Question:
When I have logged in the backend administration section of joomla its showing as such why is it so??
I am totally confused seeing this...
Is this any error
or Any plugin issue...
The site has been Upgraded from 1.7 to 2.5 a month ago..
But then also any hint of such a problem was not seen....
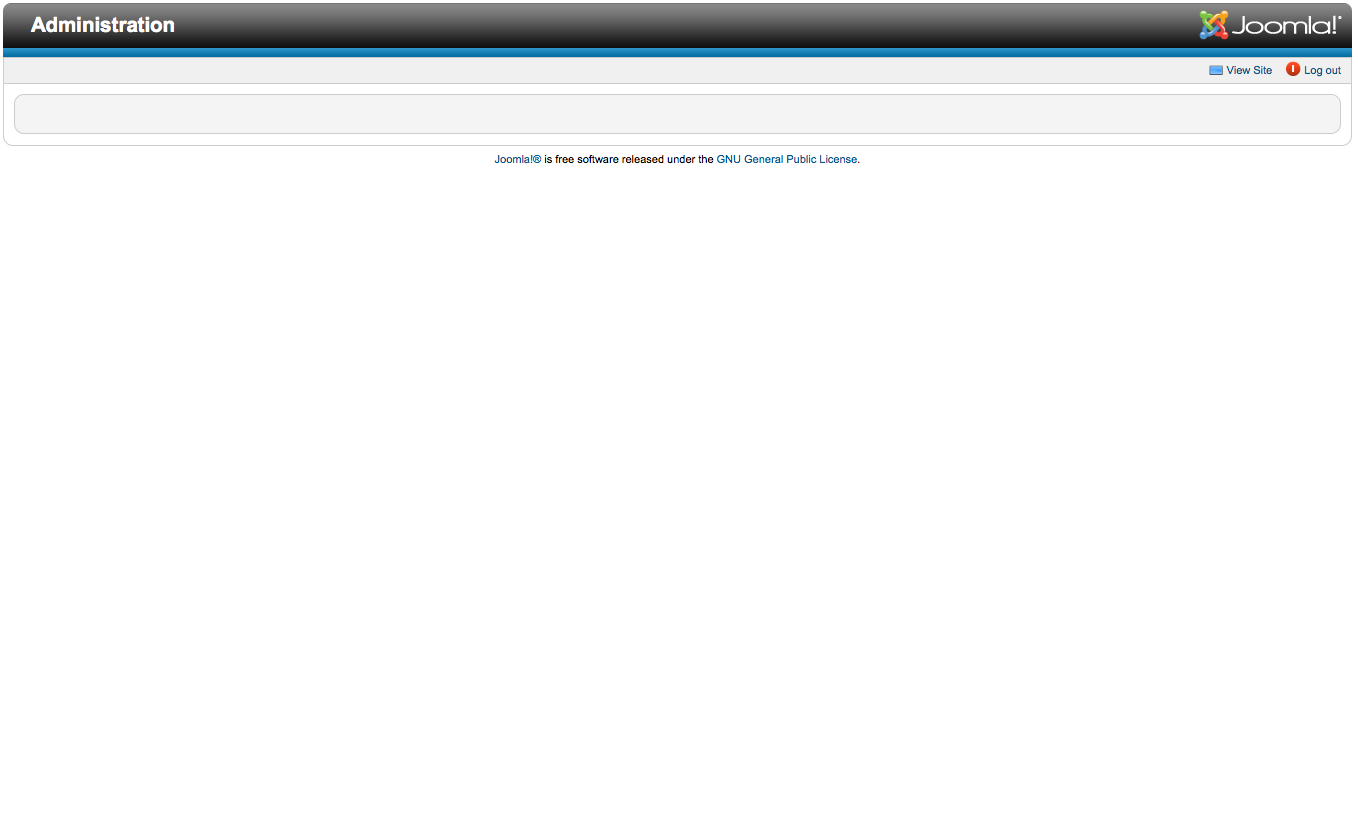
Answer: A friend of mine had this issue and I helped him narrow it down.
This problem is caused by fiddling with table in your joomla database. Some plugins/extensions could possibly make such changes as well.
In Joomla Content is classified by who can view/access it. There are three levels of Content Access Classification:
- - -
Administrator belongs to Special. Giving Special all permissions solves thee problem. For some reason, Special class no longer had the ability to access menus of administrator panel in your application.
Edit the entry in table so it looks like this:
'''
id title ordering rules
|-------------|----------------|-------------|----------------|
| 3 | Special | 2 |[1,2,3,4,5,6,7,8]|
|-------------|----------------|-------------|----------------|
'''
Sources:
<URL>